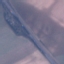
Land use / land cover class: Highway